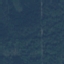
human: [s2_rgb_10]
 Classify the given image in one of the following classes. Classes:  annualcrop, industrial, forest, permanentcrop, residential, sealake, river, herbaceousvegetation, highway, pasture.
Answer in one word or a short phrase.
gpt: Forest